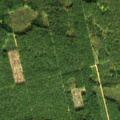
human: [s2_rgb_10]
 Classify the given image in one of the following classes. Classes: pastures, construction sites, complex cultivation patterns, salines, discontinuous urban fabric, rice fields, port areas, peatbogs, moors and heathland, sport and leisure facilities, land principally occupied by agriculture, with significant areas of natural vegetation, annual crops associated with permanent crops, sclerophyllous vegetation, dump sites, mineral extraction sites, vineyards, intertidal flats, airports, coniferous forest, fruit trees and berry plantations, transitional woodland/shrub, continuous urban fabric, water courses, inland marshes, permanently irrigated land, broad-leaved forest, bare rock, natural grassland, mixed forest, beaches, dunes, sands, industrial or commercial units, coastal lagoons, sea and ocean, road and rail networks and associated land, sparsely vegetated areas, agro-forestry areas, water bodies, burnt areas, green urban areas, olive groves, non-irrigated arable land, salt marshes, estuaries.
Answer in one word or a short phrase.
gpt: coniferous forest, mixed forest